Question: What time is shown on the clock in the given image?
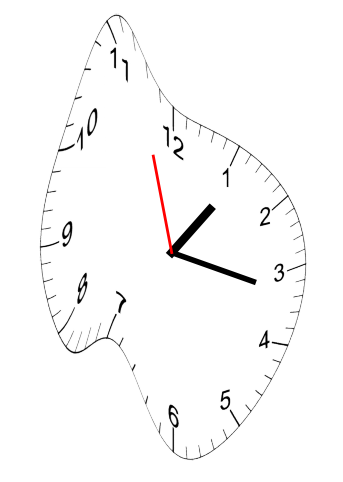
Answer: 01:16:57